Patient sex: F
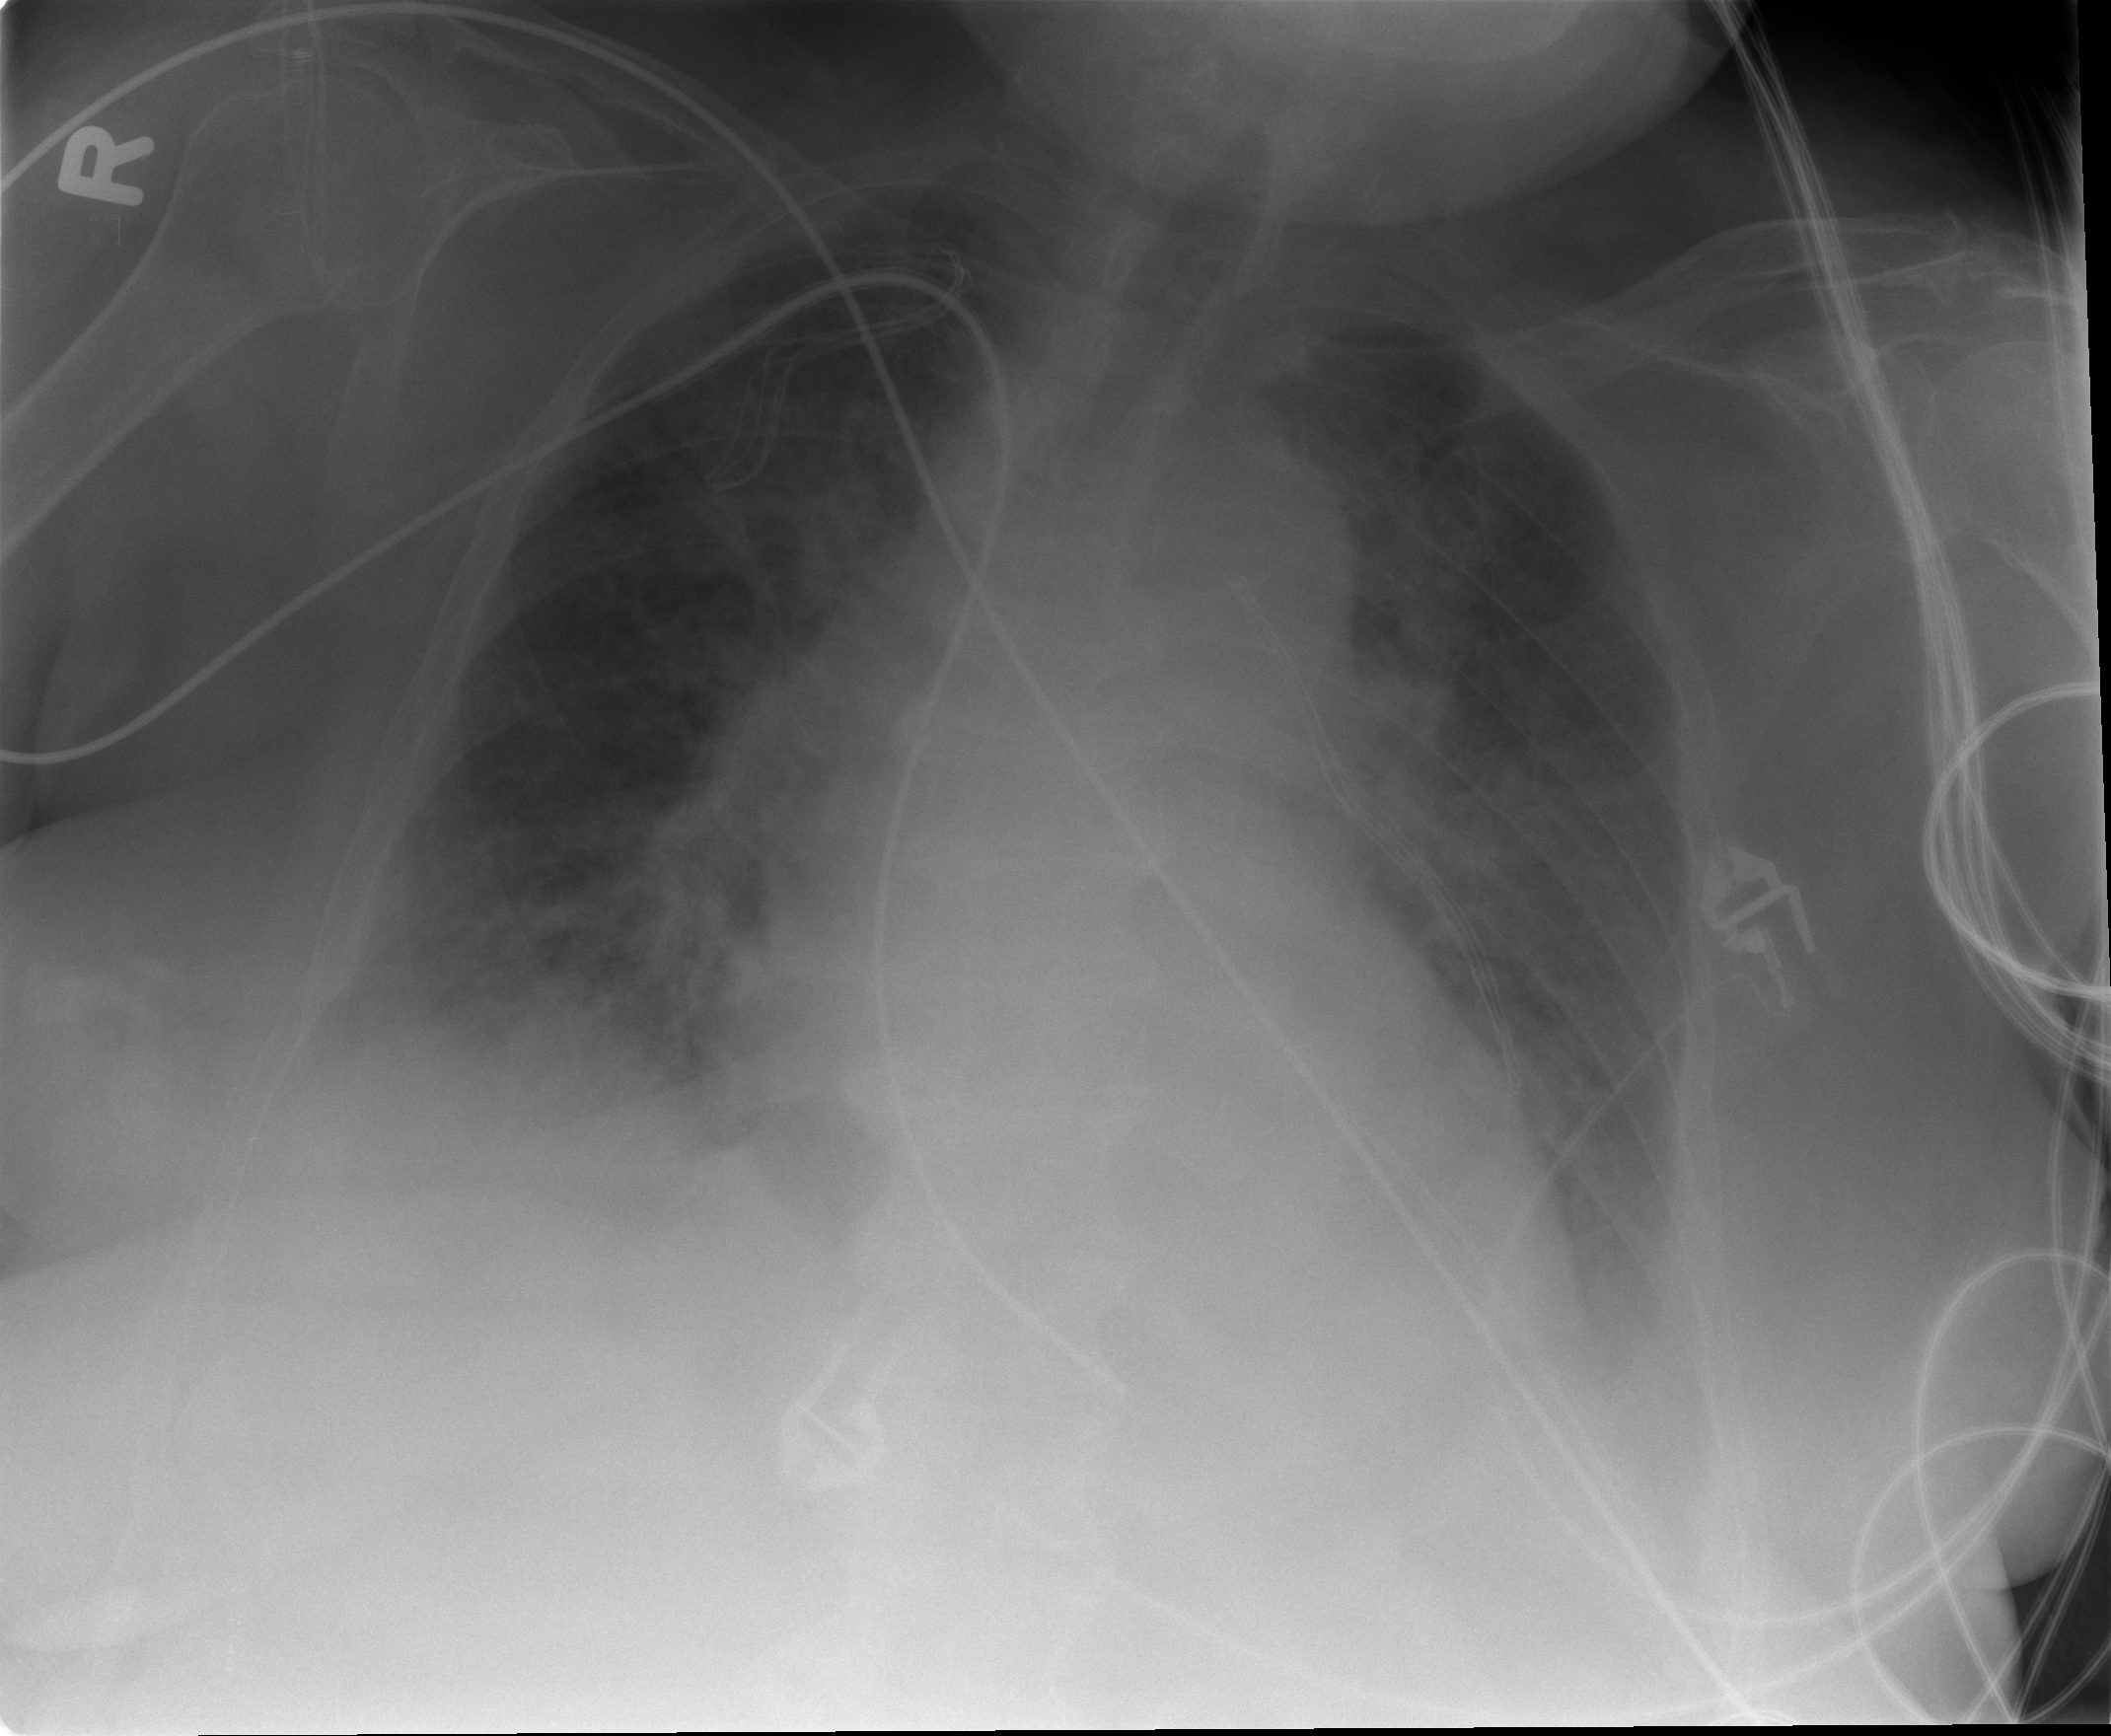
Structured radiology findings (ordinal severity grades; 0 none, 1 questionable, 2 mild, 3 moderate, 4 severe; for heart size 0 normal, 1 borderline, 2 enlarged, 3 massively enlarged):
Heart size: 2
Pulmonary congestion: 2
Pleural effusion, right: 2
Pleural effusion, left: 1
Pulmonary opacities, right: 0
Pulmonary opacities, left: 0
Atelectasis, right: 2
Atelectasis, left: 0